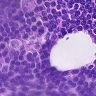
Metastatic tissue present: no